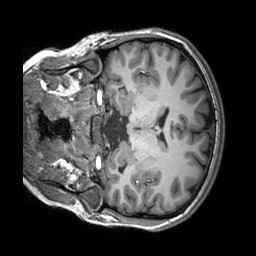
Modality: T1w
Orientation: coronal
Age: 20
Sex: female
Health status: healthy
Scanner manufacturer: siemens
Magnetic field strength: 3 T
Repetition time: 2.3 s
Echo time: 0.00303 s